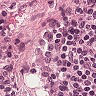
Metastatic tissue present: no